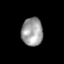
Tissue: lung
Cell type: Epithelial cells
Senescence score: 0.2431
Nuclear area (px): 586
Mean DAPI intensity: 158.838